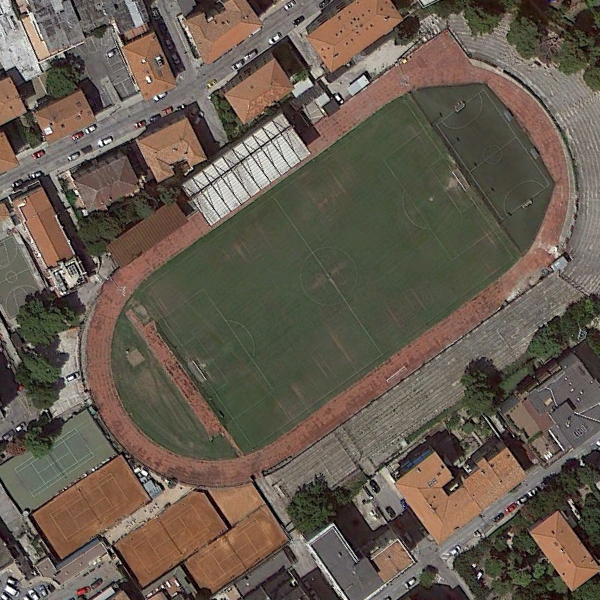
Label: Playground